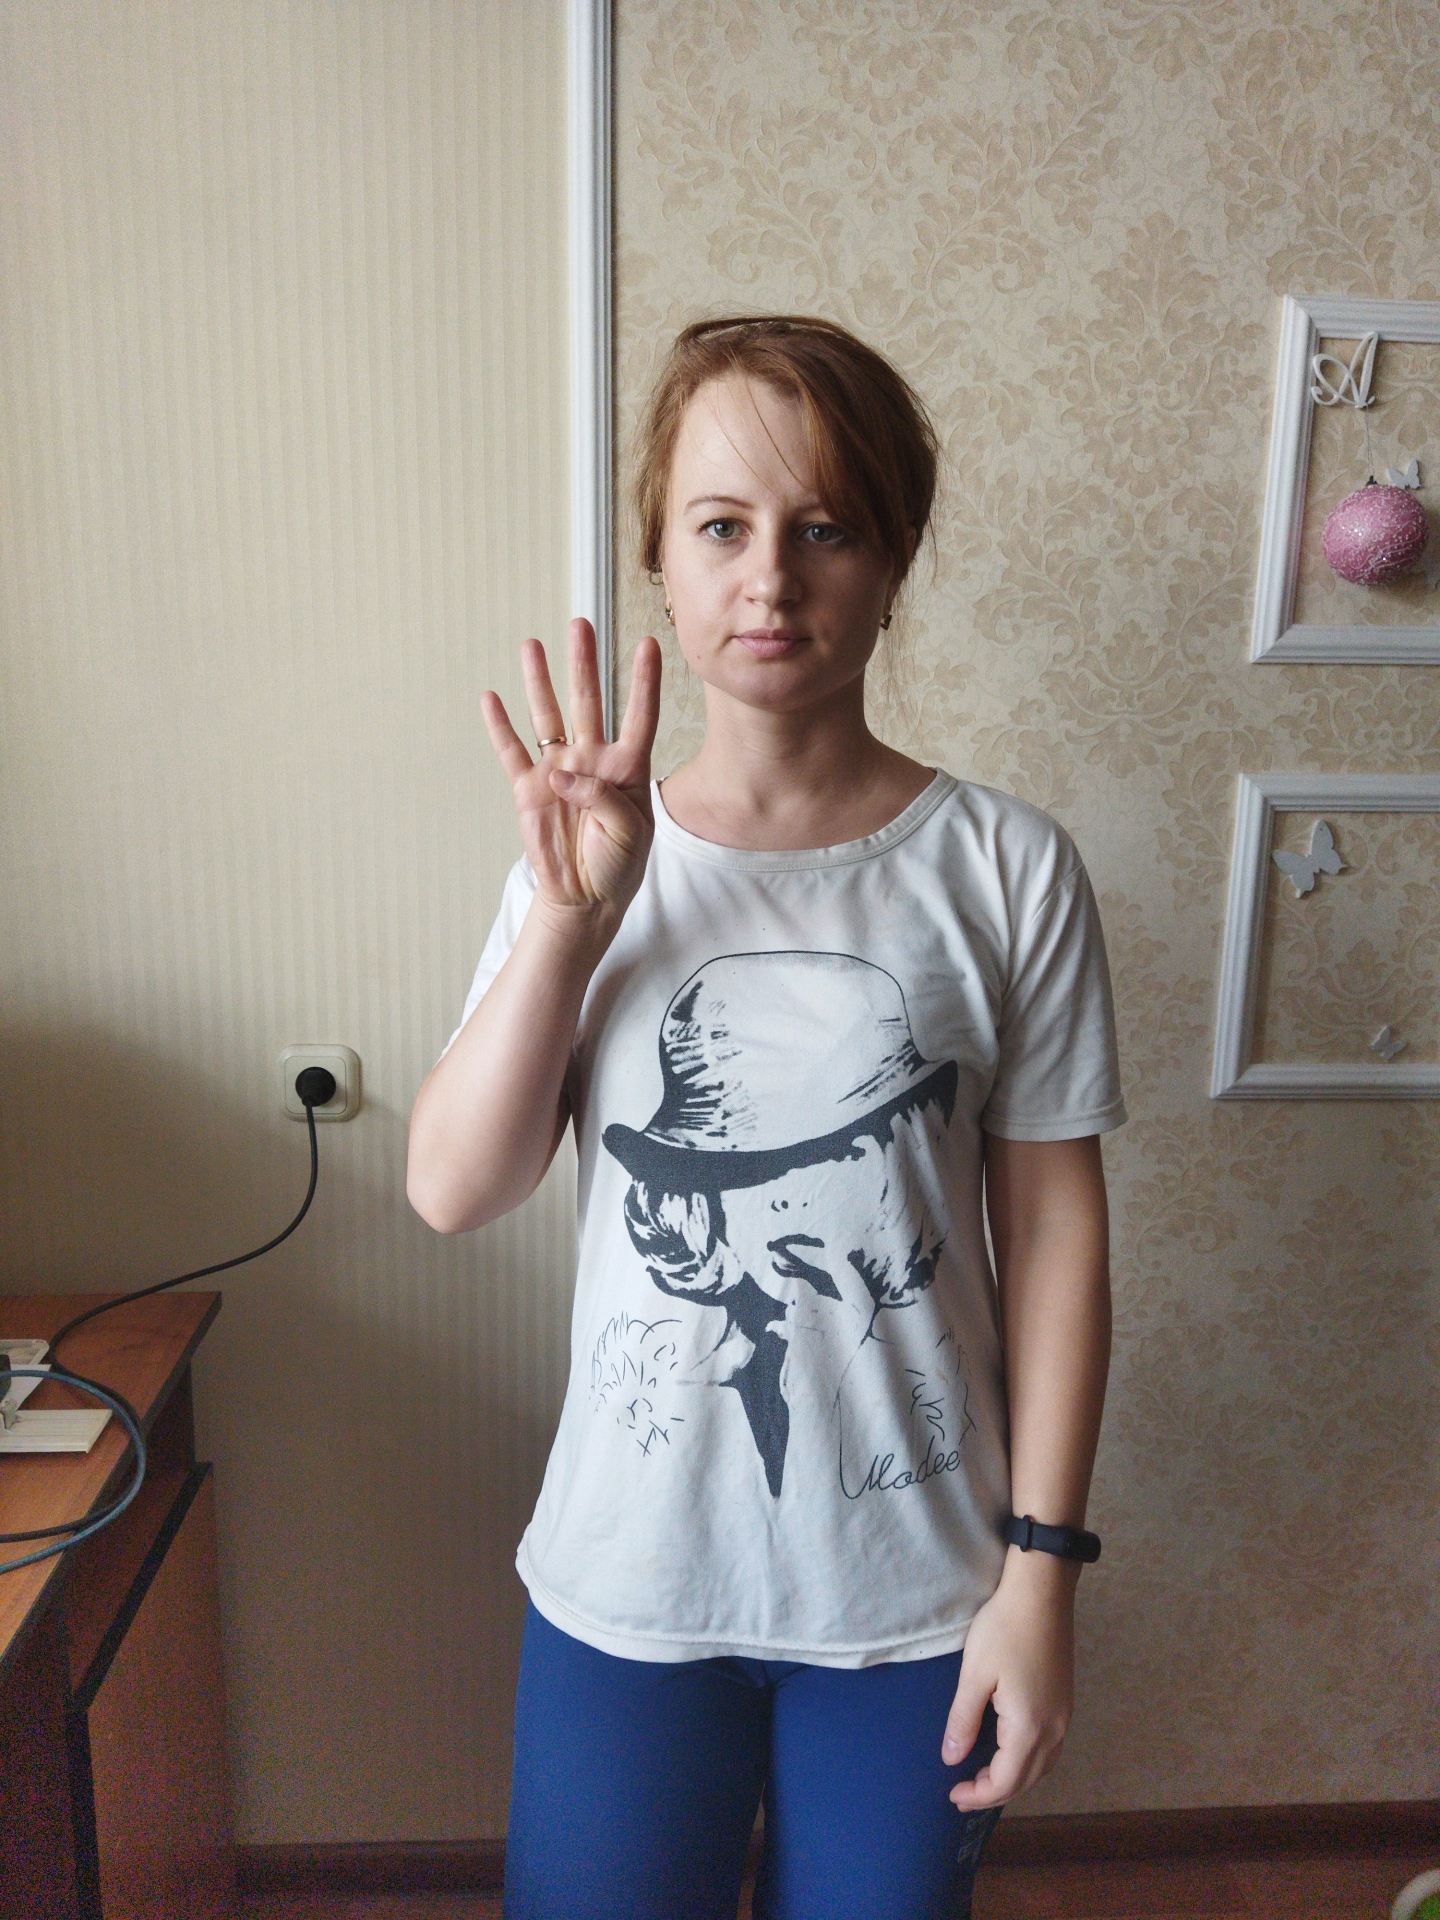
Label: clear